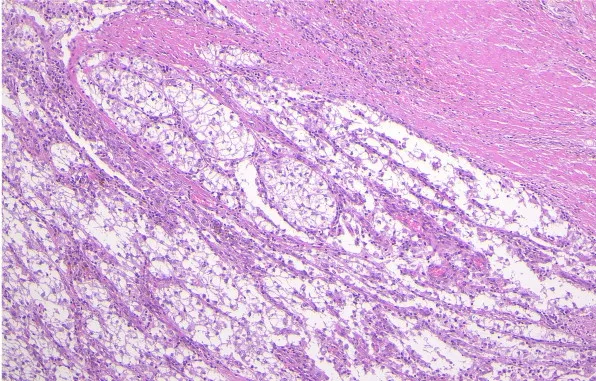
Appearance of tumor stained with hematoxylin and eosin. The tumor consisted of round and polygonal cells with clear-to-eosinophilic granular cytoplasm. The tumor cells proliferated in a honeycomb-like fashion.
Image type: pathology (h&e)